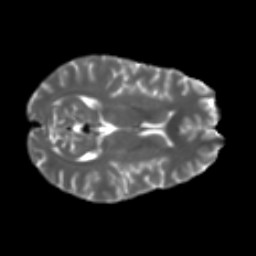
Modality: T2w
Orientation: axial
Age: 37
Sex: male
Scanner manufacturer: ge
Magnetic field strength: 3 T
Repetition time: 7.8 s
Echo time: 0.0607 s